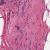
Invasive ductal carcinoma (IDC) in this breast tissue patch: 0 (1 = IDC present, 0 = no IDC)